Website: apple
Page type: billing-address
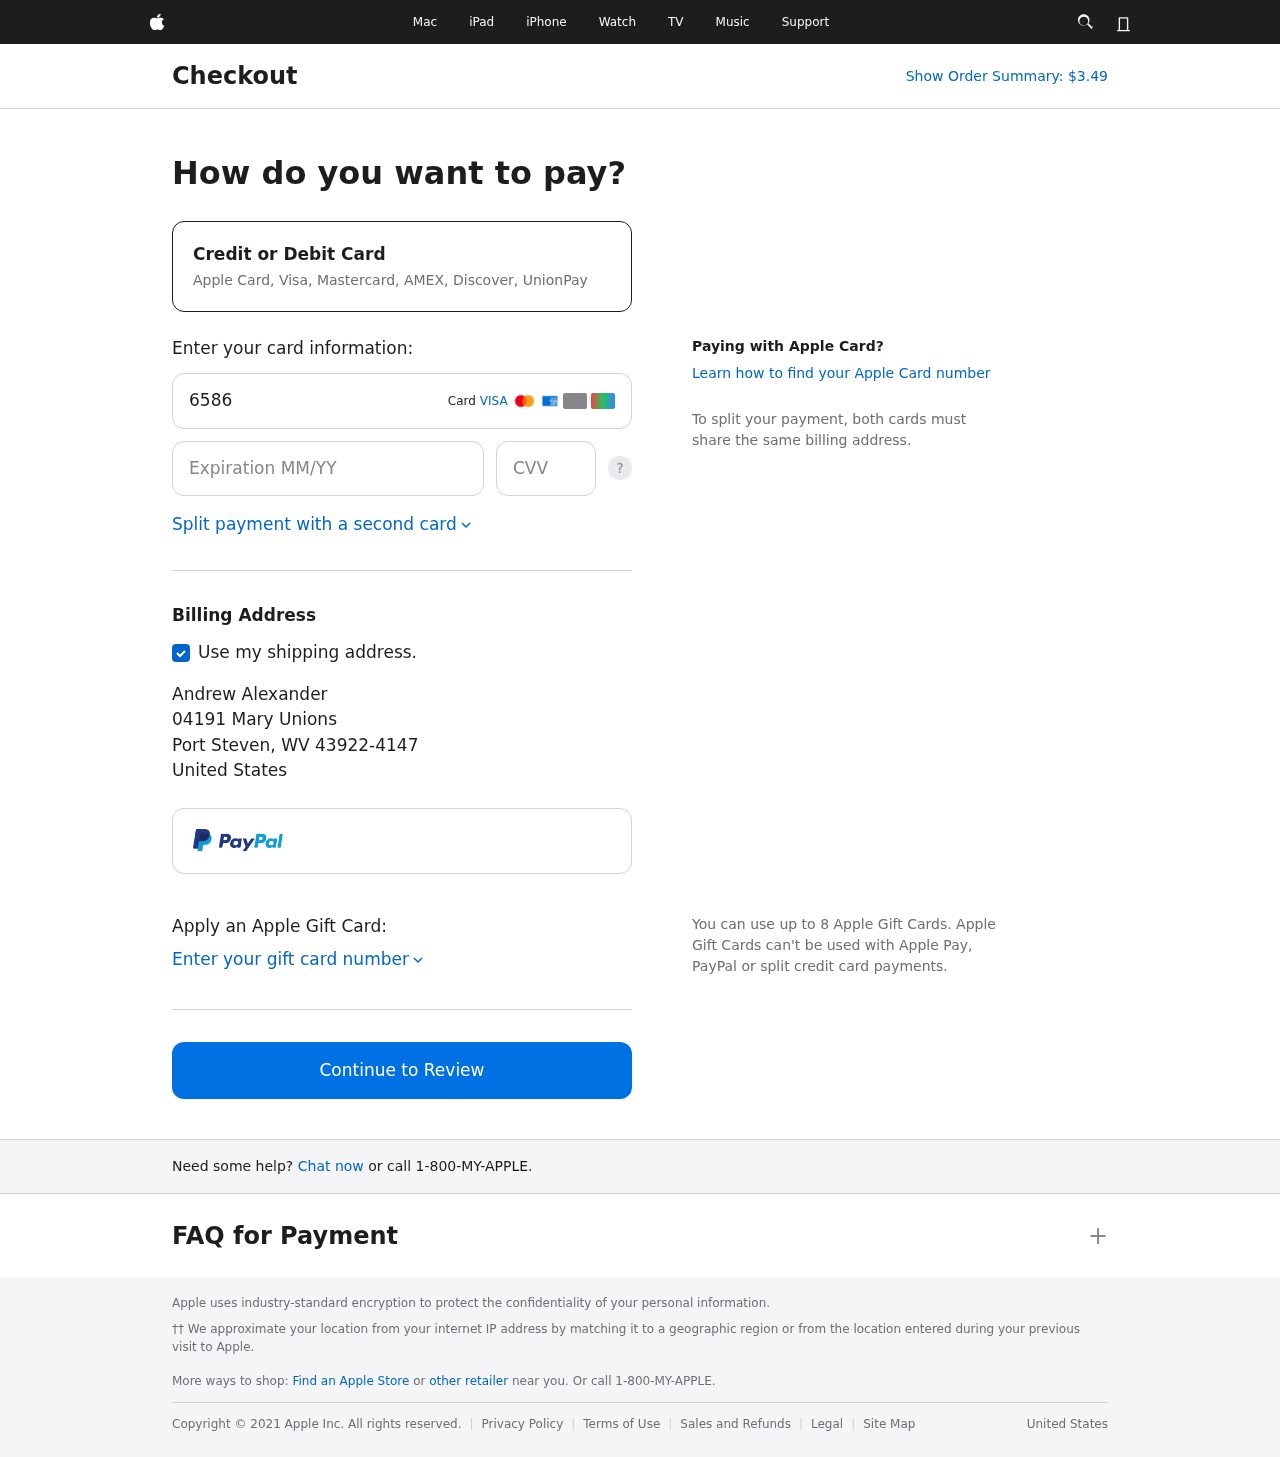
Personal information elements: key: PII_CARD_CVV
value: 440
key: PII_CARD_EXPIRY
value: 10/26
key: PII_CARD_NUMBER
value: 6586 7914 5699 0491
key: PII_CITY
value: Port Steven
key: PII_COUNTRY
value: United States
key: PII_FULLNAME
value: Andrew Alexander
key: PII_POSTCODE_FULL
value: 43922-4147
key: PII_STATE_ABBR
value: WV
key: PII_STREET
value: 04191 Mary Unions
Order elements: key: ORDER_TOTAL
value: Show Order Summary: $3.49